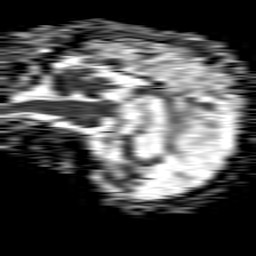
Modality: ADC
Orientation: sagittal
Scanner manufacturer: philips
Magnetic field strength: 1.5 T
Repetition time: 4.6 s
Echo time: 0.08631 s